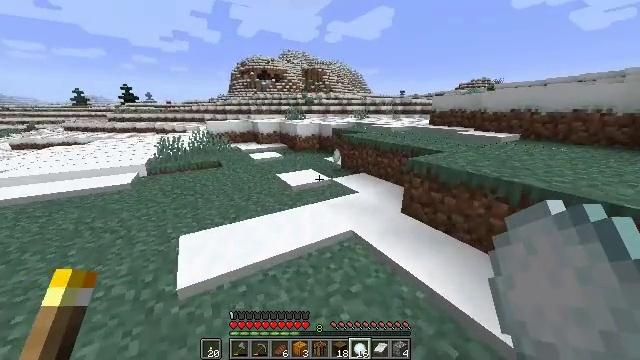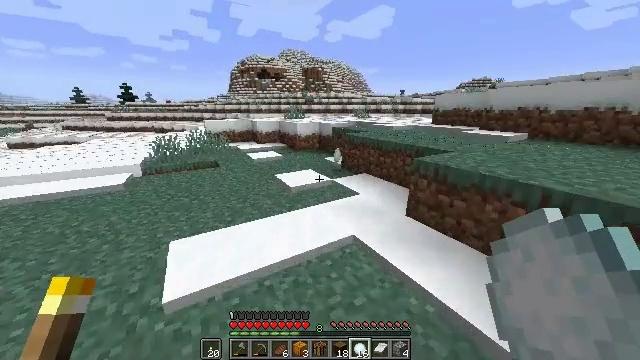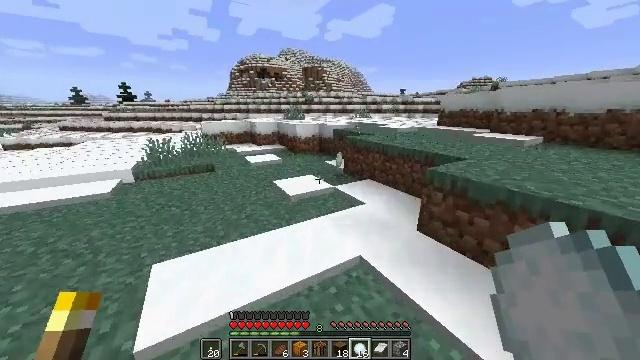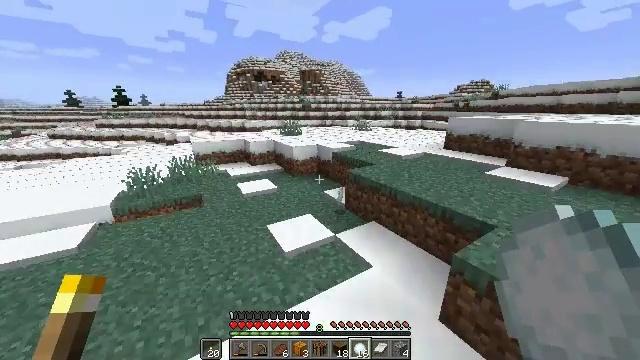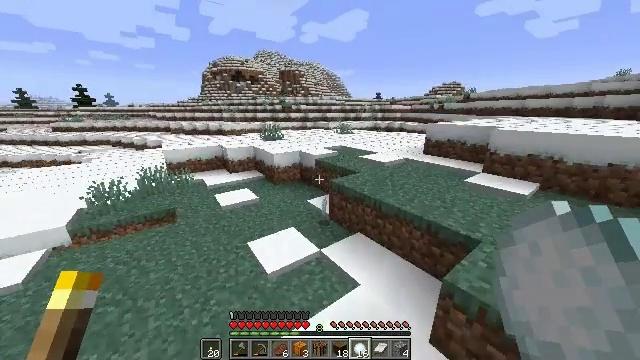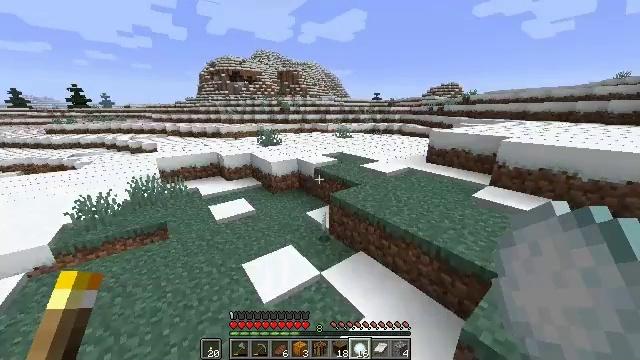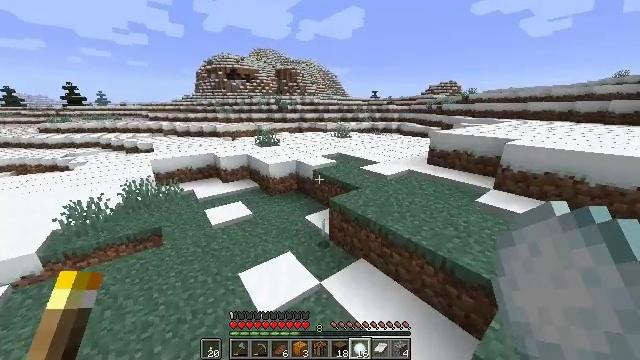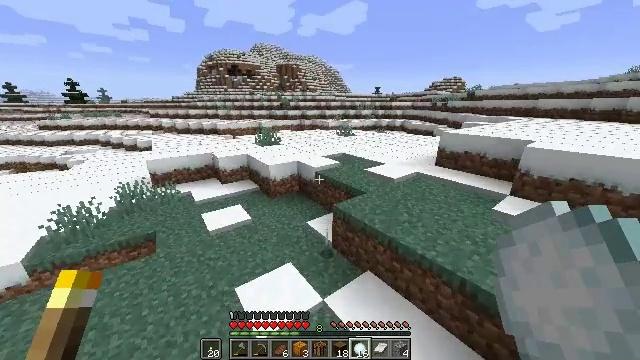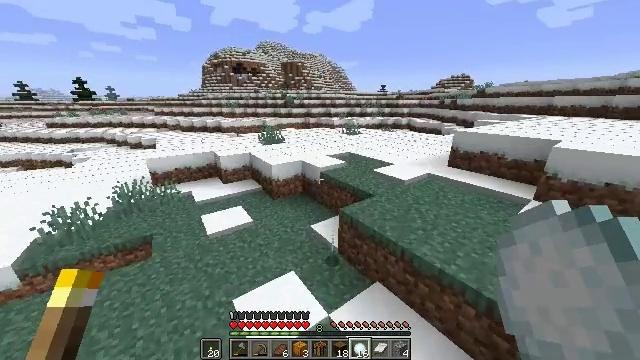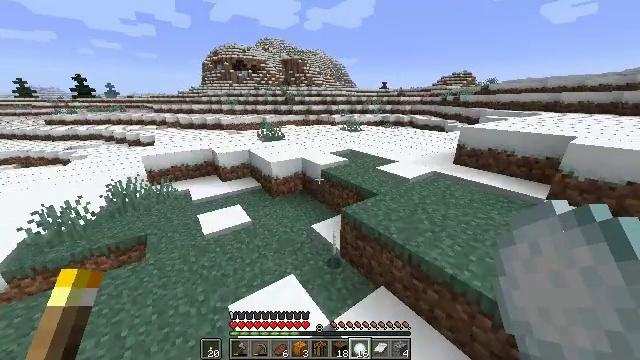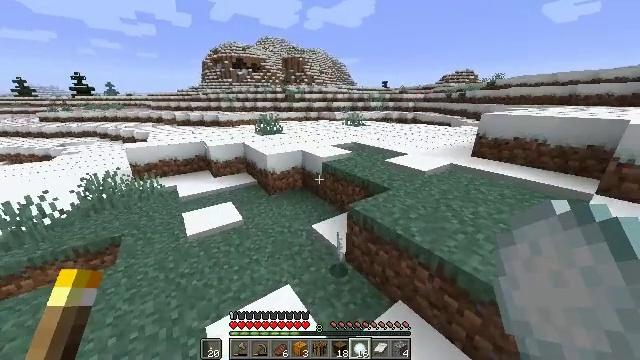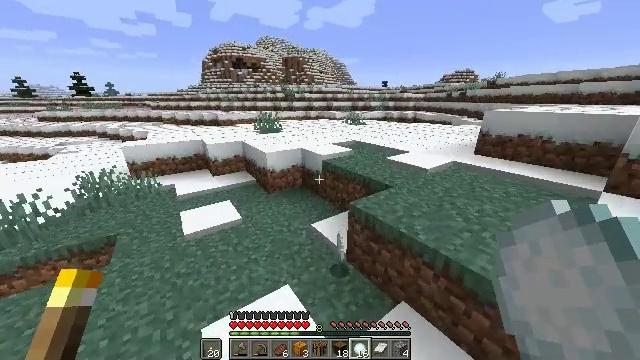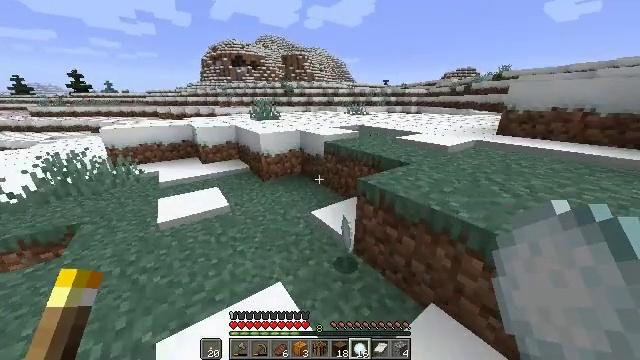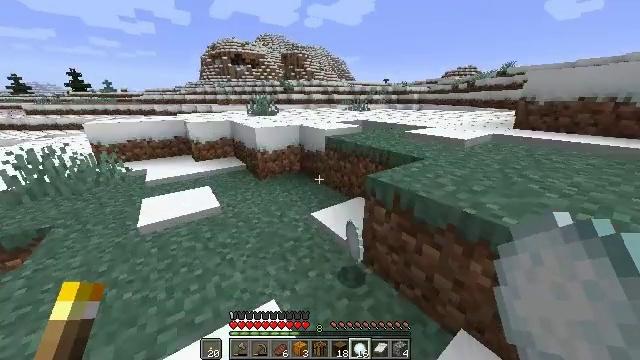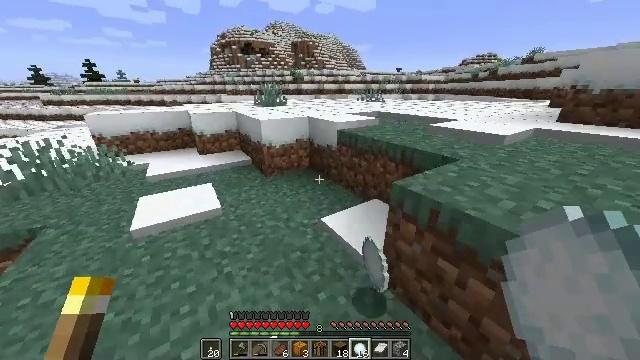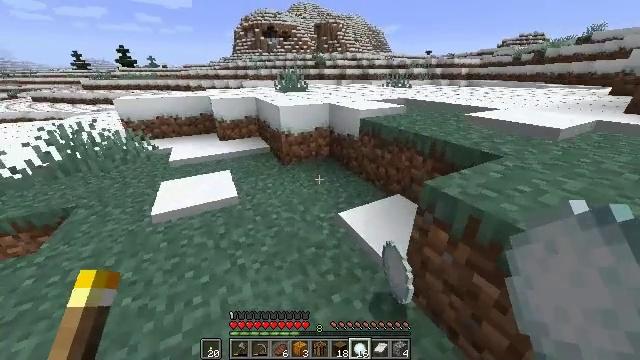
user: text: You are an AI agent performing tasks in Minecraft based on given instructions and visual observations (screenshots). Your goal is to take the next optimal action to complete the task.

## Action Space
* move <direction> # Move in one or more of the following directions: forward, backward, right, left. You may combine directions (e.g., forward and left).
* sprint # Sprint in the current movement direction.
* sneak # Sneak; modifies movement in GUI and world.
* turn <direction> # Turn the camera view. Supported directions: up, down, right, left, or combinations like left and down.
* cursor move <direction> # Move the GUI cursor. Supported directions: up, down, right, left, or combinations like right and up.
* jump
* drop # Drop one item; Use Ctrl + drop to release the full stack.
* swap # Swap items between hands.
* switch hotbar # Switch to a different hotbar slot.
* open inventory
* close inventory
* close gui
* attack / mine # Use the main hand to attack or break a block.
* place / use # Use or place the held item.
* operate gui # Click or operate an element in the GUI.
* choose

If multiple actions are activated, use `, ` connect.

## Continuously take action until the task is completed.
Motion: motion action
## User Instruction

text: Combine snowballs to make a snow block.
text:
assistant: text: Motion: move forward, sprint
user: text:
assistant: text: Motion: move forward, sprint, jump
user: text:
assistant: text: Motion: move forward, sprint, jump
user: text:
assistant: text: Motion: move forward, sprint, turn right, jump
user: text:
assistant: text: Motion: move forward, sprint, jump
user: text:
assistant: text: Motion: move forward, sprint, jump
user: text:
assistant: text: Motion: move forward, sprint
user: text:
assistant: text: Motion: move forward, sprint, turn left
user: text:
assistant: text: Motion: move forward, sprint
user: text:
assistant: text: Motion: move forward, sprint
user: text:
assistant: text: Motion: move forward, sprint
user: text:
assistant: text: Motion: move forward, sprint
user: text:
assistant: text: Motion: move forward, sprint
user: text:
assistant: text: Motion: move forward, sprint, turn left and down
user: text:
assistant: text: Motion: move forward, sprint, turn left and down
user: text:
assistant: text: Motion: move forward, sprint, turn left
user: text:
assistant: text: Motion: move forward, sprint, turn left and down, close inventory
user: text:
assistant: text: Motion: move forward, sprint, cursor move left, close inventory
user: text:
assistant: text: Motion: cursor move left and up, close inventory
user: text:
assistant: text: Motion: close inventory
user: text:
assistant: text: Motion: sneak, cursor move up, open gui
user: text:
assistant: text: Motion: sneak
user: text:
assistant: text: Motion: sneak
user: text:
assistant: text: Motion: sneak
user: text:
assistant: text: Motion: sneak
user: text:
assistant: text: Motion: sneak, cursor move left
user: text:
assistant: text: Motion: sneak
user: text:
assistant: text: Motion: sneak
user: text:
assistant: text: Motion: sneak
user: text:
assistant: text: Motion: sneak